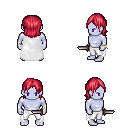
a pixel art fantasy rpg character, male body template, dark elf, purple skin, white cape, white pants, ruby red long bangs hairstyle, bracelets, dagger, four views (front, back, left, right), 2x2 character sprite sheet, small pixel art, hard edges, no anti-aliasing